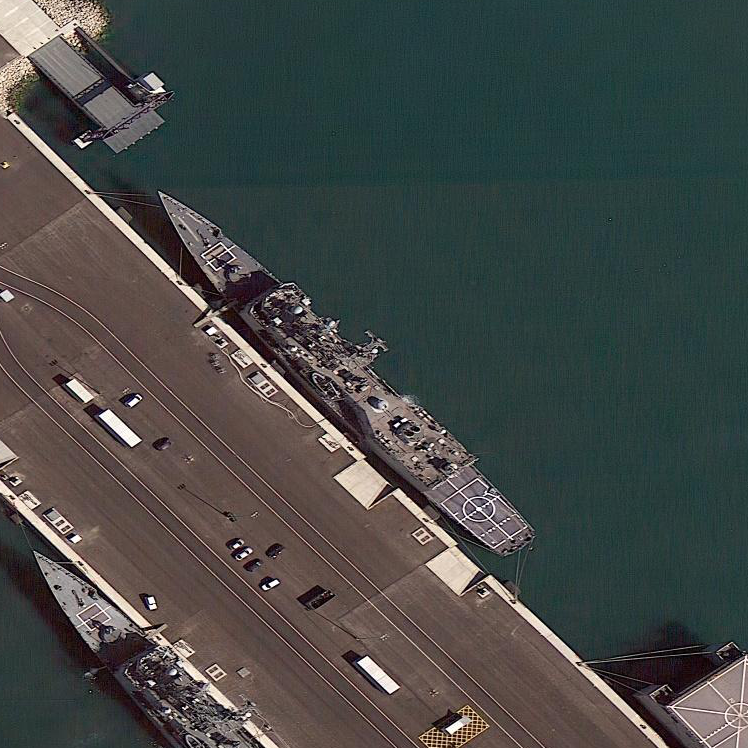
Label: cruiser